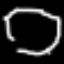
Label: octagon